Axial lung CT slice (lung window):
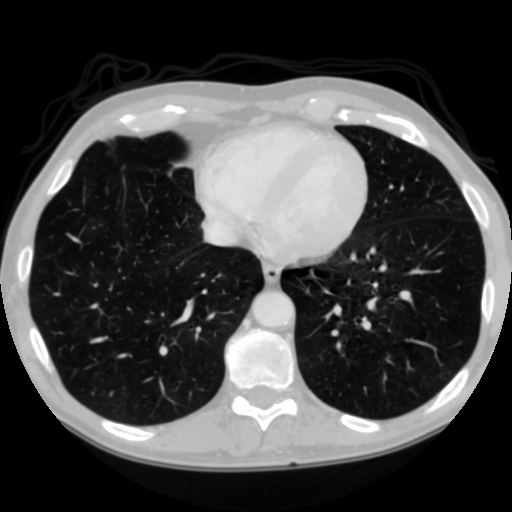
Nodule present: no